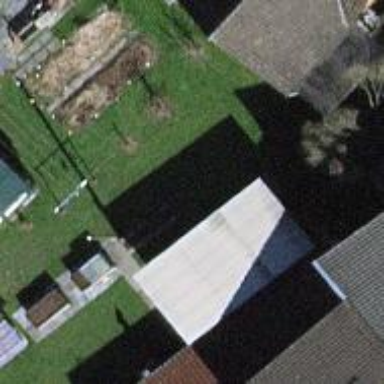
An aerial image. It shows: Shed building.